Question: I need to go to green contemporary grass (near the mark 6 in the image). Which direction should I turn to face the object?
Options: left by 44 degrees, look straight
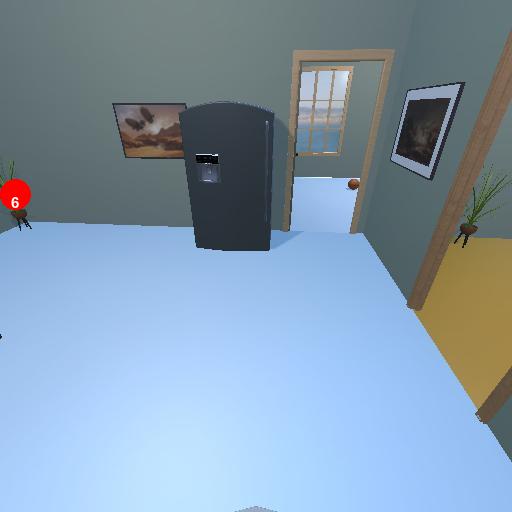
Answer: left by 44 degrees